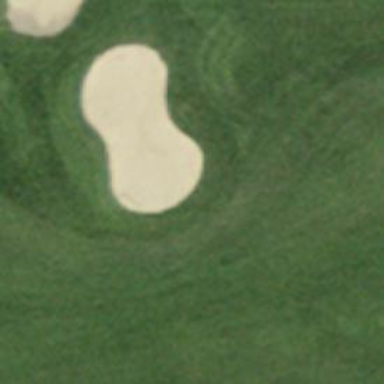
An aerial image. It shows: Sand bunker on golf course.